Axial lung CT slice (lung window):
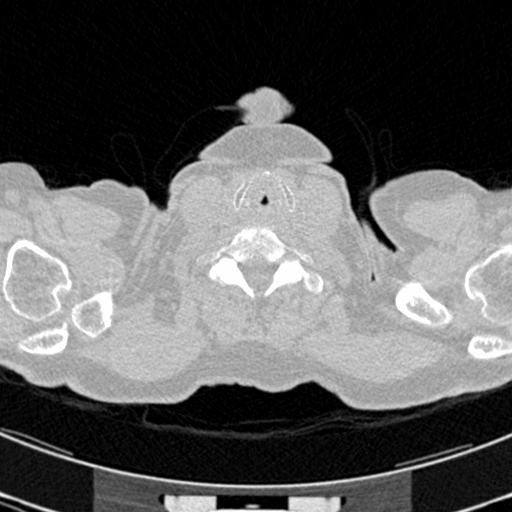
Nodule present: no